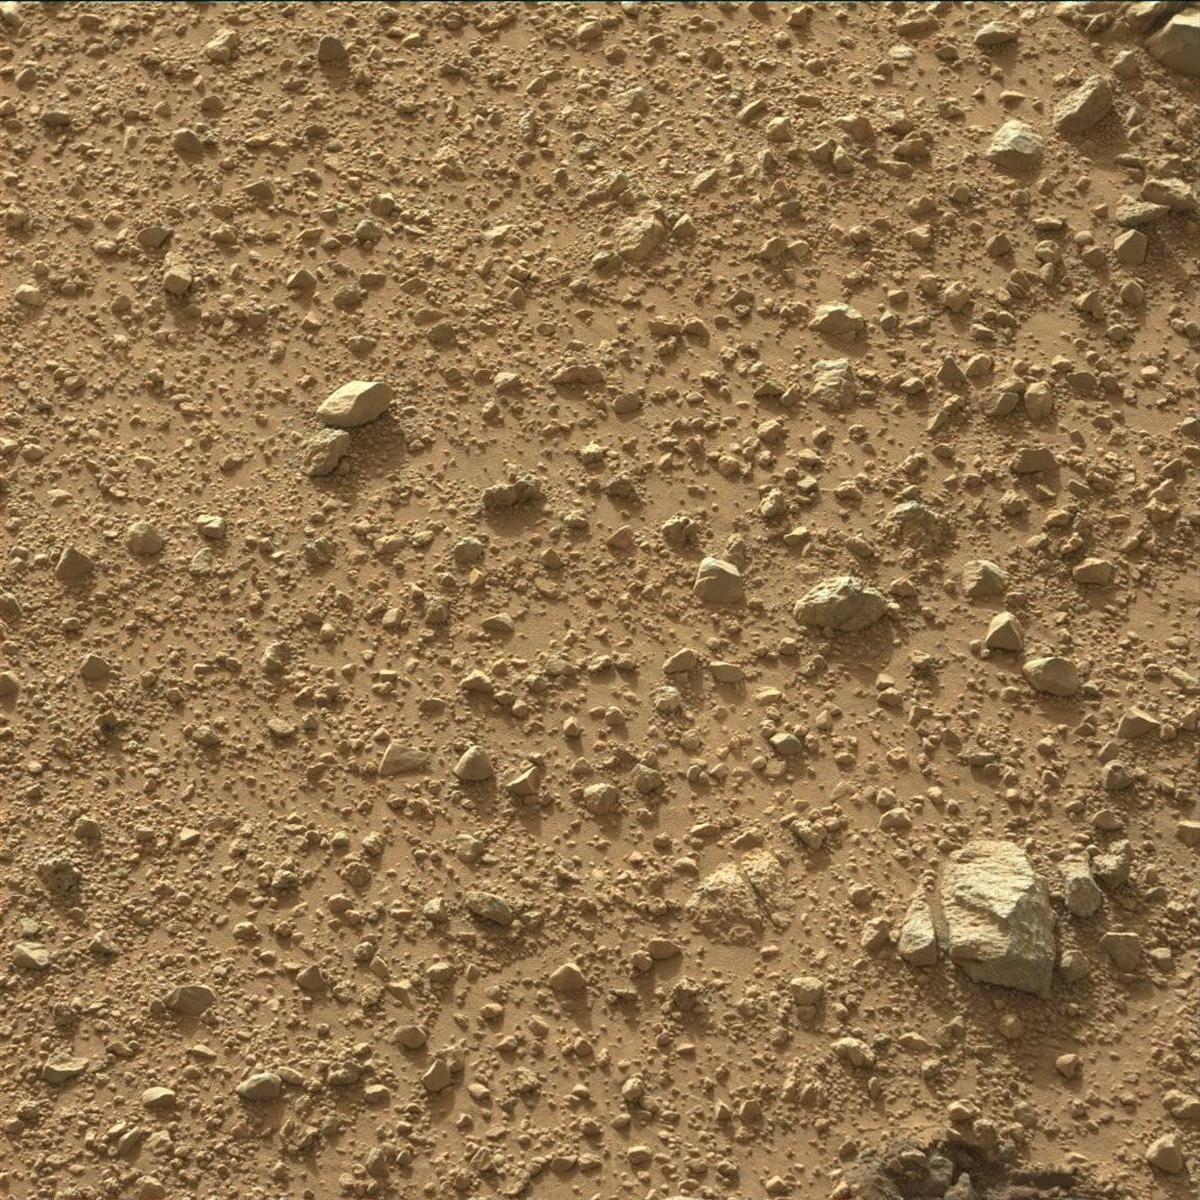
Terrain classes present: Bedrock, Rock, Sand / Soil